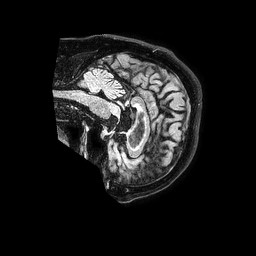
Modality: FLAIR
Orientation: sagittal
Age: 77
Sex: male
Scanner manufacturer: philips
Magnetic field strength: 1.5 T
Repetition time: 4.8 s
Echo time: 0.3 s